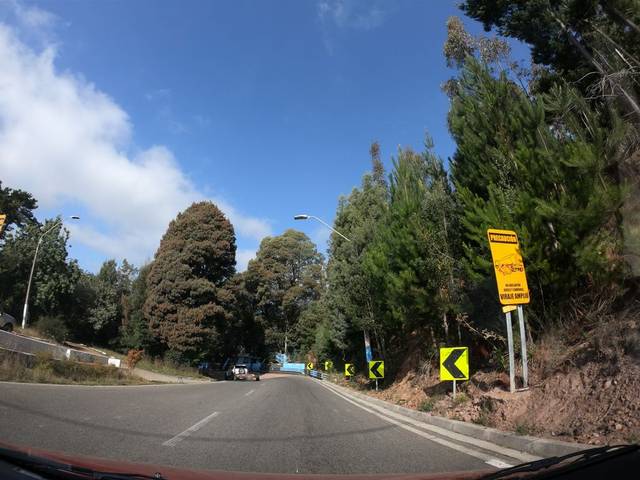
Region: Chile
Coordinates: -36.637, -72.956